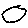
Label: circle